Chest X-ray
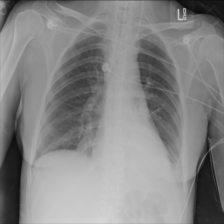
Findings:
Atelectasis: positive
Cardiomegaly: negative
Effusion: negative
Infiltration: positive
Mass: negative
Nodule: negative
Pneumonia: positive
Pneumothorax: negative
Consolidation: negative
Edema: negative
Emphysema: negative
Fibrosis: negative
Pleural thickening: negative
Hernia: negative